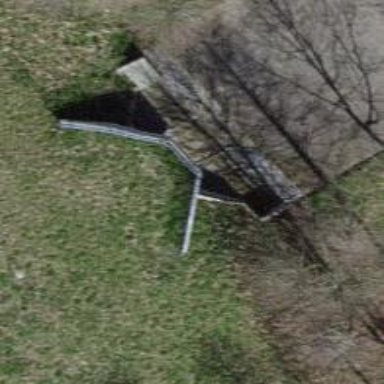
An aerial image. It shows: Retaining wall.